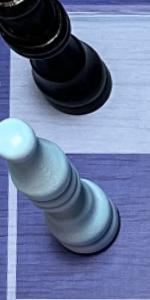
Label: Bishop_White